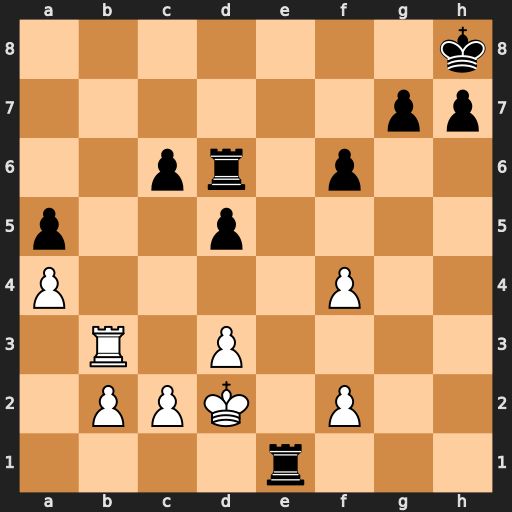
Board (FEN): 7k/6pp/2pr1p2/p2p4/P4P2/1R1P4/1PPK1P2/4r3
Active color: w
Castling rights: -
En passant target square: -
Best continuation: Rb8+ Rd8 Rxd8+ Re8 Rxe8#